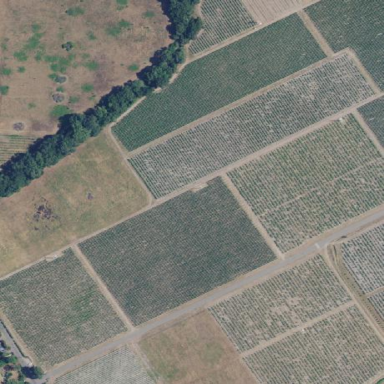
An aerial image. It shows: Vineyard with grape crops.